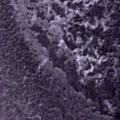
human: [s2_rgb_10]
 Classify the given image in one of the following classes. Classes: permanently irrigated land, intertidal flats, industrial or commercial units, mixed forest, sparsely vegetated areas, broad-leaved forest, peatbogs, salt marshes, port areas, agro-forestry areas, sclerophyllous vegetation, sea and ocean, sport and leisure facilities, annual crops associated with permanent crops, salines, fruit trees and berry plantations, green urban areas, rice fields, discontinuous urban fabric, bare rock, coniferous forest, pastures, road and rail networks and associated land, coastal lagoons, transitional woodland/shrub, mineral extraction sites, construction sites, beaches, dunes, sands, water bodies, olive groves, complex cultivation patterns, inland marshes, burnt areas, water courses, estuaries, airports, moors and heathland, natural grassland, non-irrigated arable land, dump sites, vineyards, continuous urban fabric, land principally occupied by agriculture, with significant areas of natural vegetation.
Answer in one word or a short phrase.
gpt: discontinuous urban fabric, coniferous forest, mixed forest